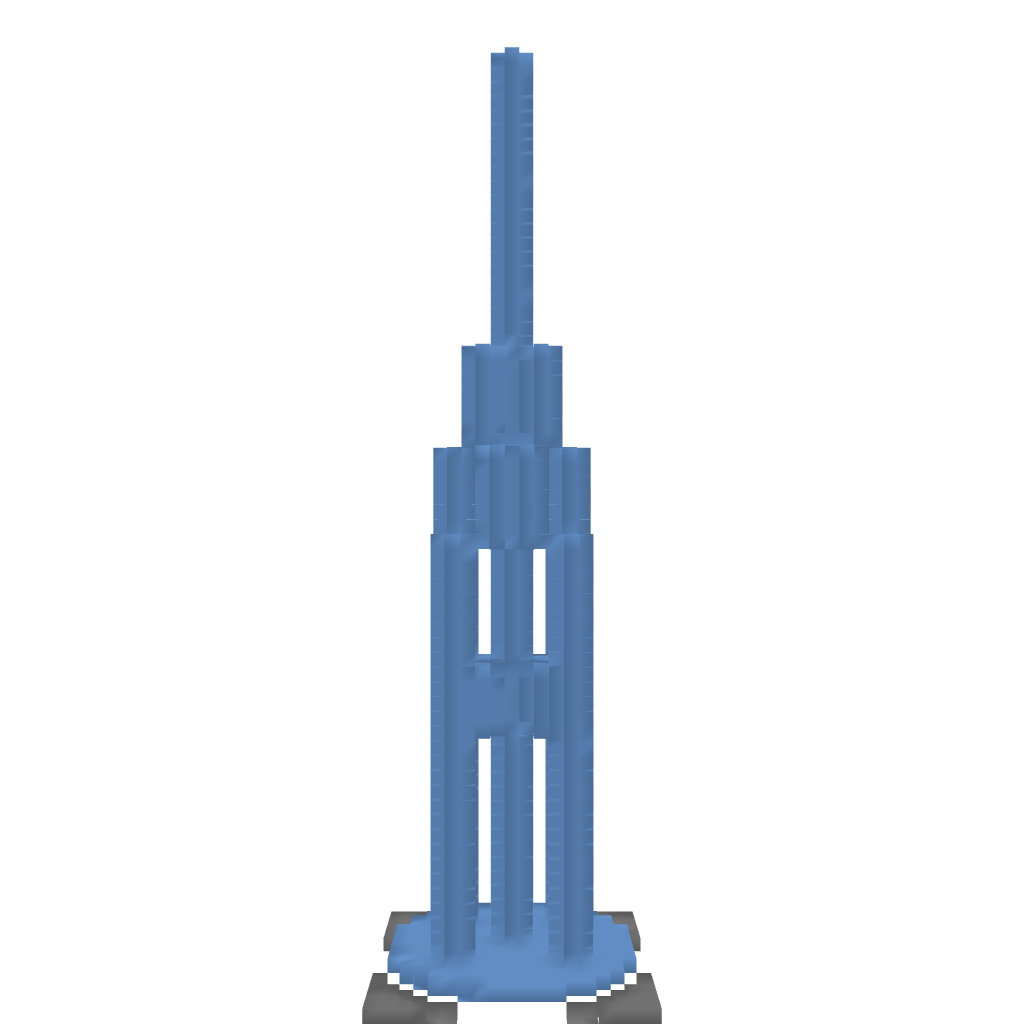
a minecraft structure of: Impossible Fountain good quality